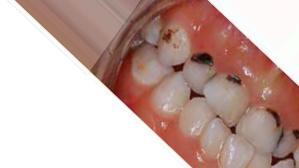
Condition: Caries